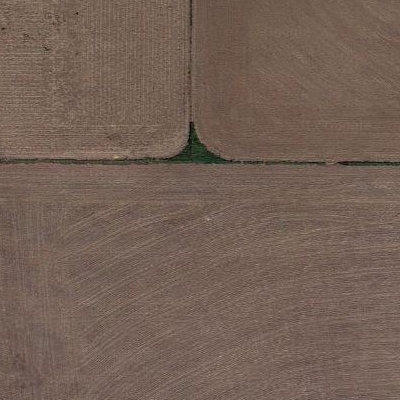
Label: Field